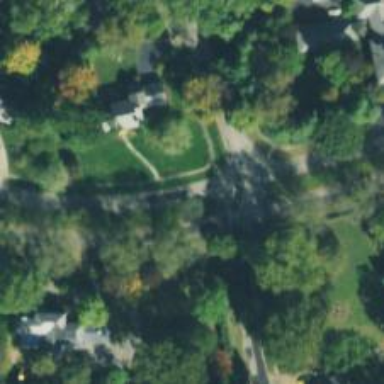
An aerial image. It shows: Neighbourhood with historic district.